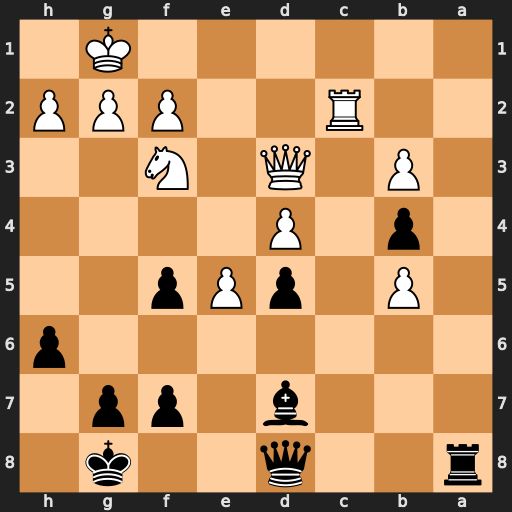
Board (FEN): r2q2k1/3b1pp1/7p/1P1pPp2/1p1P4/1P1Q1N2/2R2PPP/6K1
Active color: b
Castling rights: -
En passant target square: -
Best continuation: Ra1+ Qf1 Rxf1+